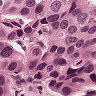
Metastatic tissue present: yes